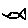
Label: fish